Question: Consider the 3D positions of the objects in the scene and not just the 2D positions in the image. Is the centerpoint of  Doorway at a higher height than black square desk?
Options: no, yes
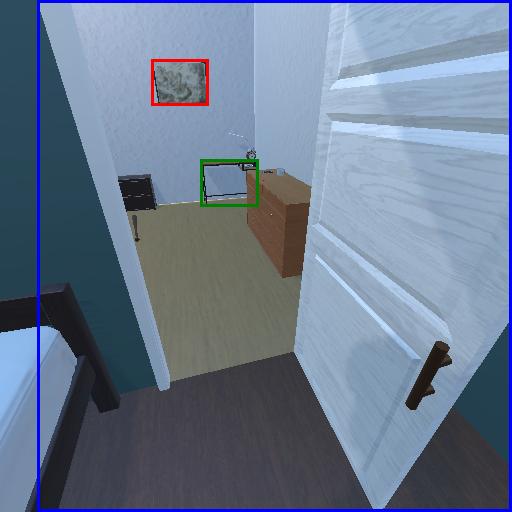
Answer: no